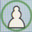
Piece: wP